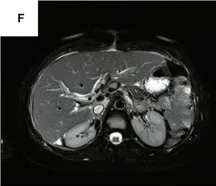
(F) Magnetic Resonance Imaging 8-months after liver transplantation, July 2021.
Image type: radiology (mri)